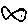
Label: fish